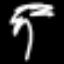
Label: palm tree